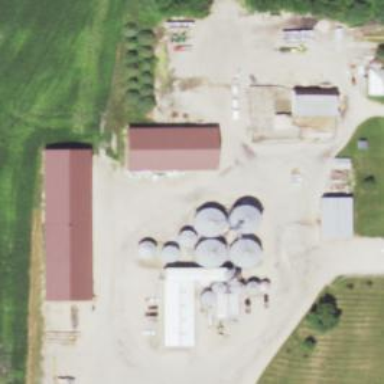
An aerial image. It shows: Silo.